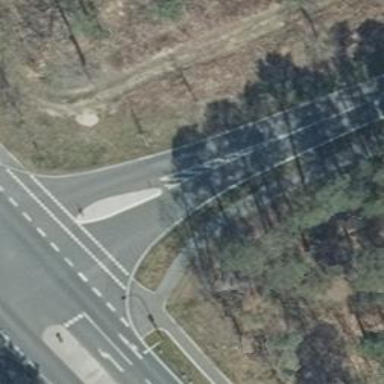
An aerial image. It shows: Asphalt cycleway.